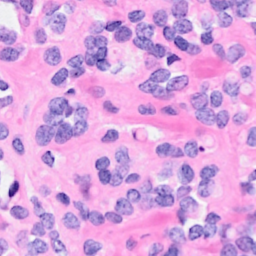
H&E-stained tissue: Breast